Question: I have created a page with a series of buttons. All the buttons have a height of 65 pixels.
Some of the buttons have fallen out of alignment due to "word-wrap", see linked image.

CSS:
'''
div {
width: 1250px;
margin: 0 0 5px 0;
padding: 0;
font-family: Arial, Helvetica, sans-serif;
}
h1 {
font-size: 14pt;
font-weight: bold;
font-style: italic;
margin: 0 0 5px 0
}
div button {
height: 65px;
font-size: 11pt;
text-align: center;
margin: 0;
padding: 0 3px 0 3px;
border: none;
color: white;
white-space: normal;
}
'''
The rest of my CSS just affects the color of the buttons.
HTML:
'''
<!DOCTYPE html PUBLIC "-//W3C//DTD XHTML 1.0 Transitional//EN" "http://www.w3.org/TR/xhtml1/DTD/xhtml1-transitional.dtd">
<html xmlns="http://www.w3.org/1999/xhtml">
<head>
<title></title>
<link rel="Stylesheet" href="styles/home.css"/>
</head>
<body>
<div id="header">
<h1>Process Framework</h1>
</div>
<div id="row1">
<button>Manage Strategy</button><!--
--><button>Manage Stakeholder</button><!--
--><button>Manage Risk</button><!--
--><button>Manage Manage Governance &amp Compliance</button><!--
--><button>Manage Financial Performance</button>
</div>
<div id="row2">
<button>B.2 Develop New Business</button><!--
--><button>A.1 Manage E&amp;P Mid Term Plan</button><!--
--><button>A.2 Manage Reputation</button><!--
--><button>A.3 Manage E&amp;P Management System</button><!--
--><button>A.4 Manage Legal Entity</button><!--
--><button>A.5 Govern Non-Operated Ventures</button><!--
--><button>A.6 Opportunity Maturation and Project Delivery</button>
</div>
<div id="row3">
<button>C.1 Exploration</button><!--
--><button>C.2 Development</button><!--
--><button>C.3 Production &amp Maintenance</button><!--
--><button>C.4 Abandonment</button>
</div>
<div id="row4">
<button>D.1 Manage Asset</button><!--
--><button>D.2 Manage Hydrocarbon Resource Volumes</button><!--
--><button>D.3 Manage Integrated Activity Planning</button><!--
--><button>D.4 Manage Activities</button><!--
--><button>D.5 Manage Risk</button><!--
--><button>D.6 Manage Processes</button><!--
--><button>D.7 Manage and Deploy Technology</button><!--
--><button>D.8 Information Management</button>
</div>
<div id="row5">
<button>E.1 Legal</button><!--
--><button>E.2 Finance &amp Controlling</button><!--
--><button>E.3 Procurement</button><!--
--><button>E.4 HR</button><!--
--><button>E.5 HSSE</button><!--
--><button>E.6 Communication</button><!--
--><button>E.7 Information Technology</button>
</div>
<div id="footer">
</div>
</body>
</html>
'''
Any help would be greatly appreciated.
Thanks in advance.
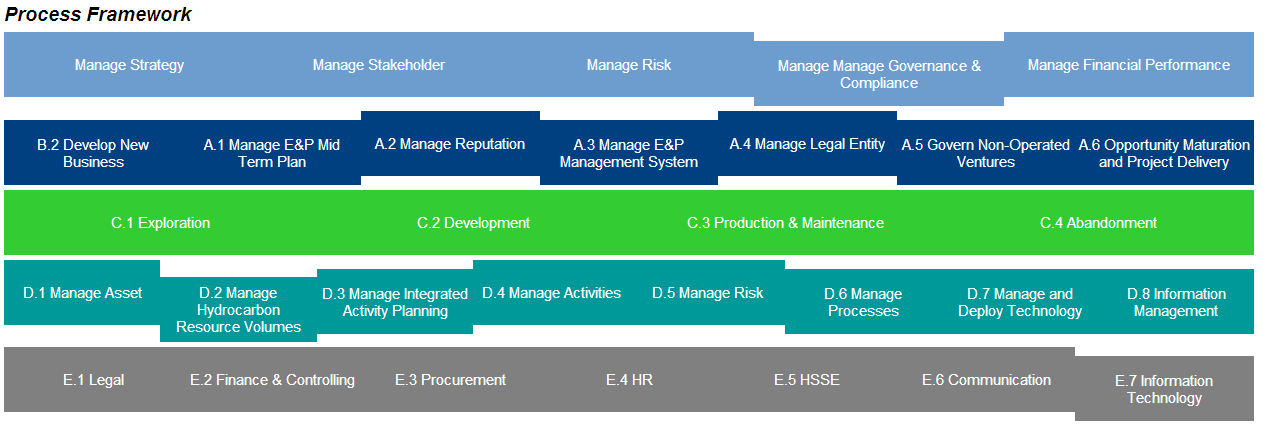
Answer: You should define to your button the vertical alignement. If you really want to keep the display inline-block. Otherwise 'float: left;' do the job without reseting the space between button with comment '<!---->' (so better for maintainability).
'''
button { vertical-align: middle;}
'''